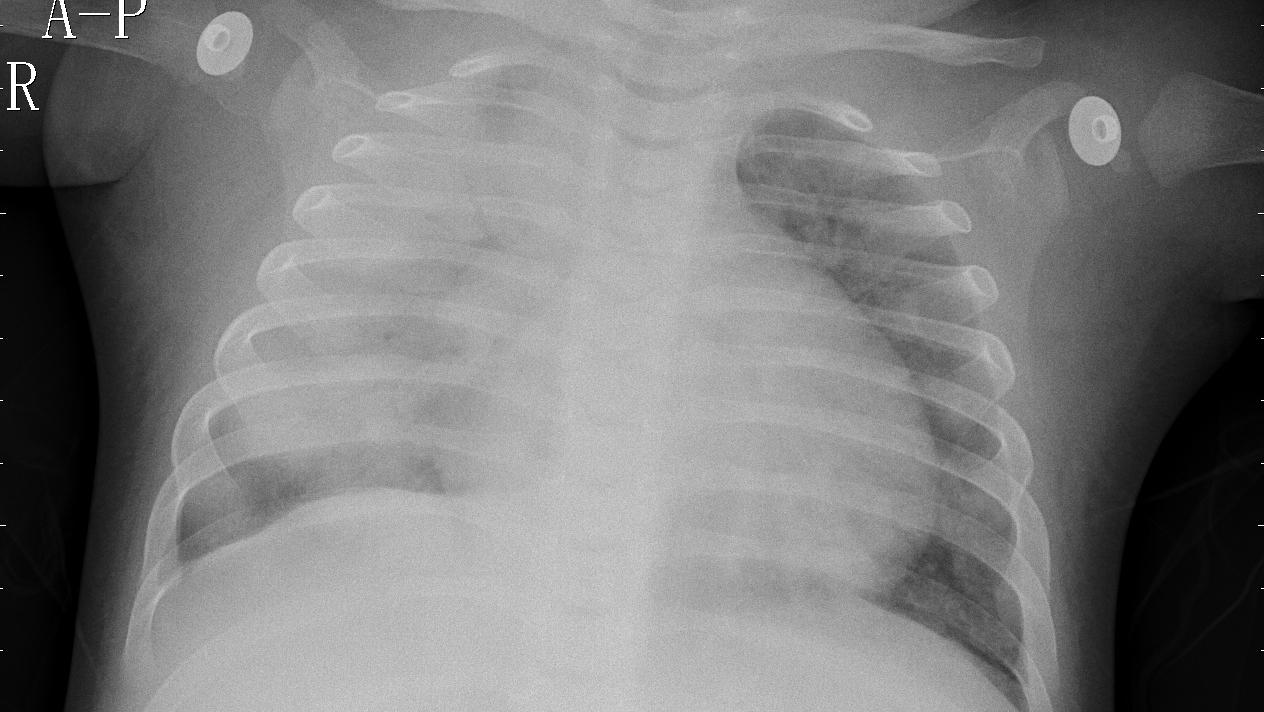
Diagnosis: PNEUMONIA